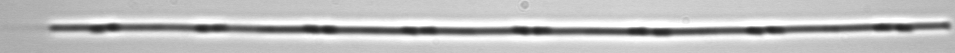
Label: Leptocylindrus